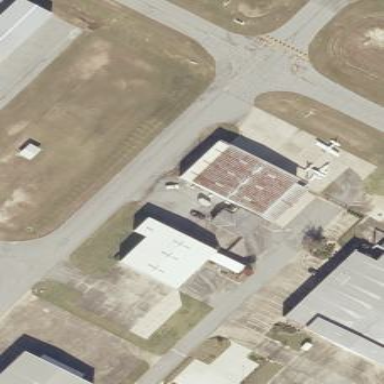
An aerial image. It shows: Hangar located at airport.